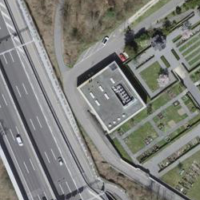
EUNIS habitat code: 57
Species observed at this site:
Prunus spinosa